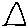
Label: triangle